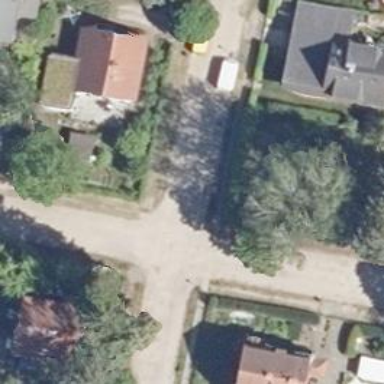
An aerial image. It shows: Residential road with ground surface.